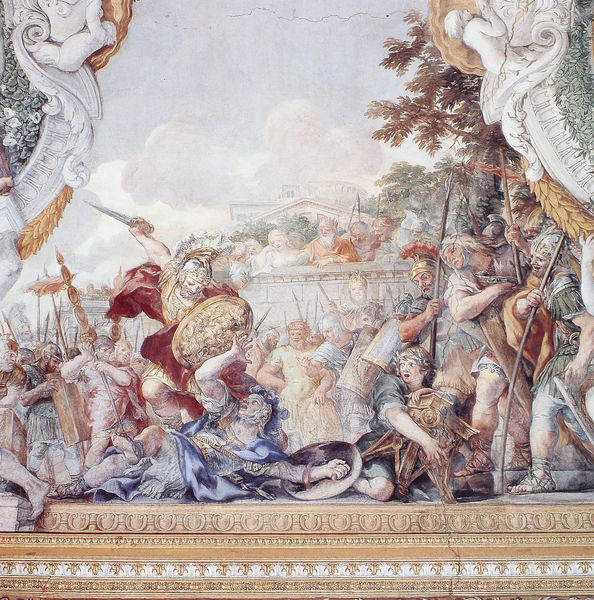
Titel: Galerie, Deckenfresko
Künstler: Pietro da Cortona
Standort: Rom, Palazzo Pamphili (EU - I - Latium)
Schlagwörter: gemälde, himmel, kampf, mann, umhang, menschen, ausschnitt, männer, szene, haus, rot, malerei, mantel, decke, krone, zuschauer, fahne, mauer, gewalt, krieg, schlacht, könig, soldaten, wandmalerei, stuck, sandalen, schild, antike, schwert, schwerter, waffen, helm, rüstung, römer, voluten, dekce, dolch, krieger, speer, fresko, töten, helden, gefallen, fresco, standarte, schilde, rocaille, schil, kamf